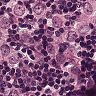
Metastatic tissue present: yes